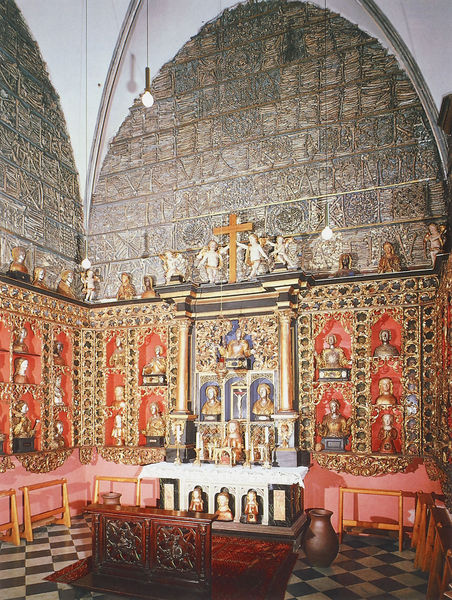
Titel: Die Goldene Kammer
Künstler: Stifter
Standort: Köln, St. Ursula (EU - D - NRW)
Schlagwörter: blau, weiß, lampe, raum, tisch, rot, schachbrett, schachbrettmuster, teppich, kirche, gold, innen, engel, krug, vase, fußboden, figuren, kreuz, kabel, fliesen, gebet, altar, bänke, heilige, büsten, glühbirne, gefache